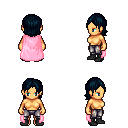
a pixel art fantasy rpg character, female body template, human, tanned skin, pink cape, metal pants, raven long bangs hairstyle, black shoes, four views (front, back, left, right), 2x2 character sprite sheet, small pixel art, hard edges, no anti-aliasing